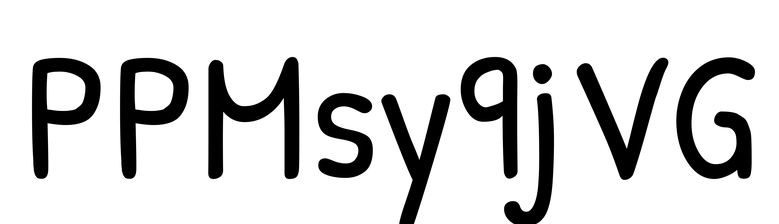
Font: PatrickHand-Regular